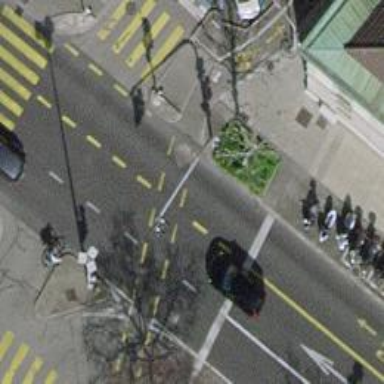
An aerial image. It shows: Asphalt primary highway with bus lane. The cycleway shares the bus lane.